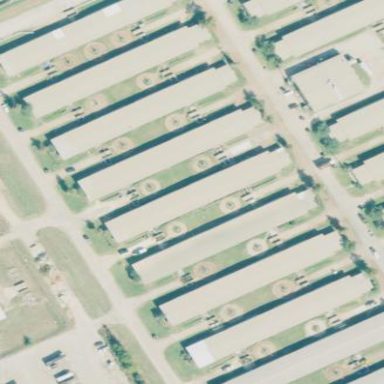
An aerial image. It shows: Stable.